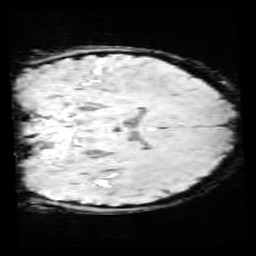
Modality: SWI
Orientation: coronal
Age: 11
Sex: female
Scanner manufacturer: siemens
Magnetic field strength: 3 T
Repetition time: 0.027 s
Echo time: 0.02 s